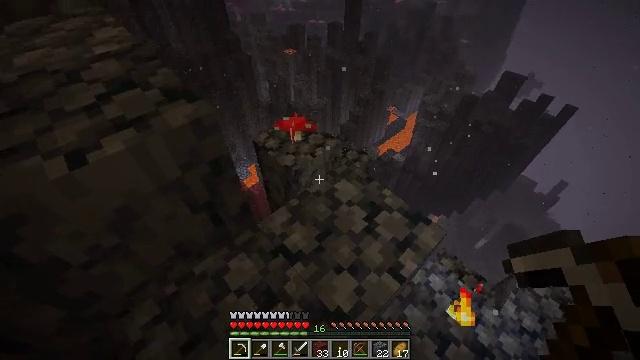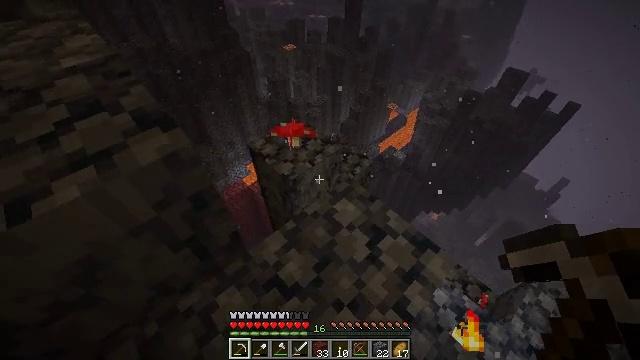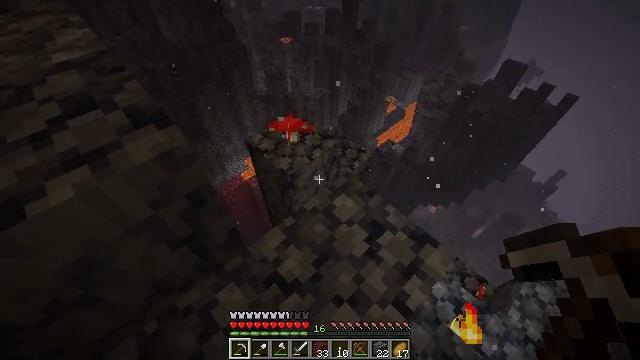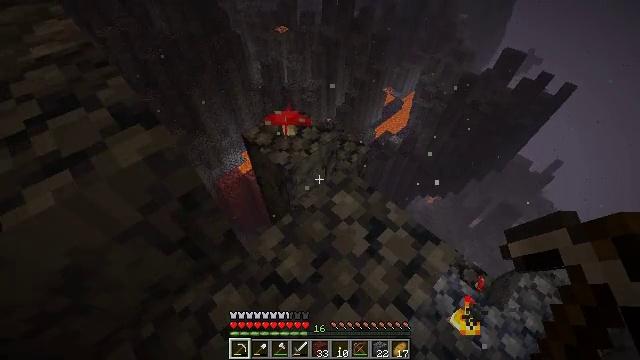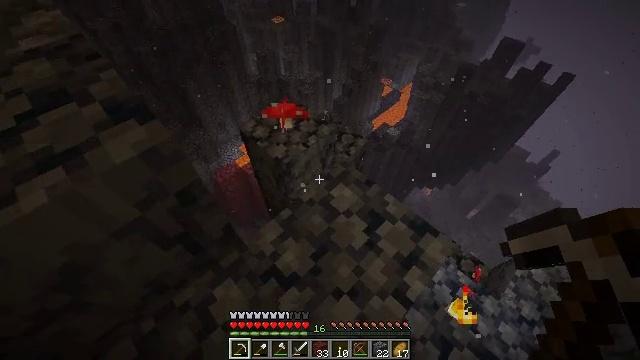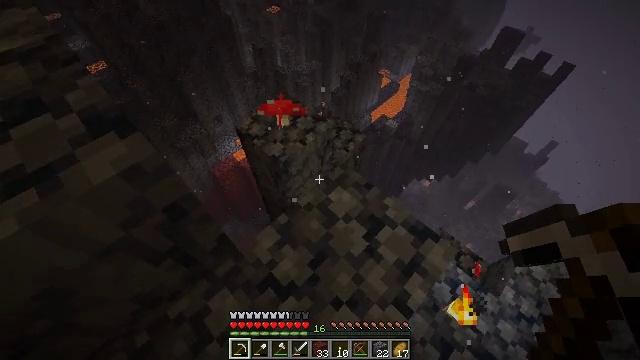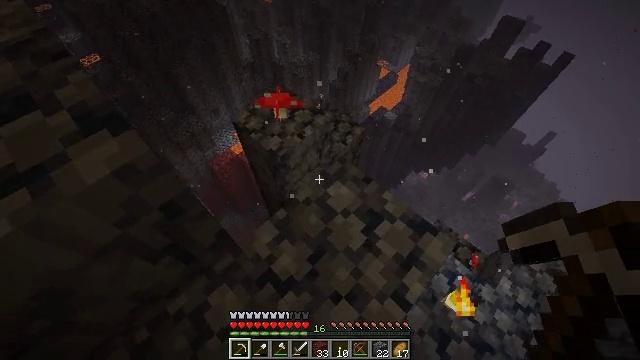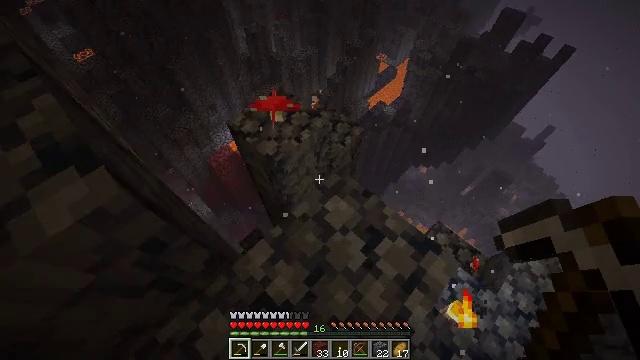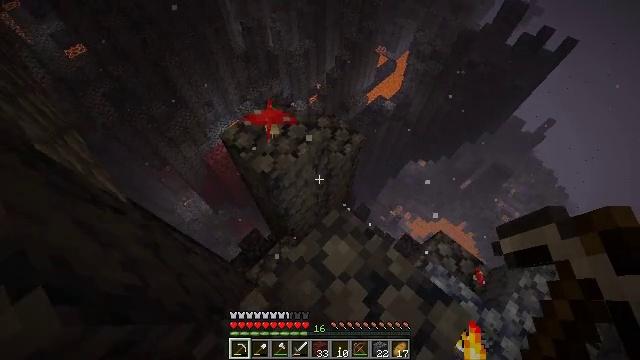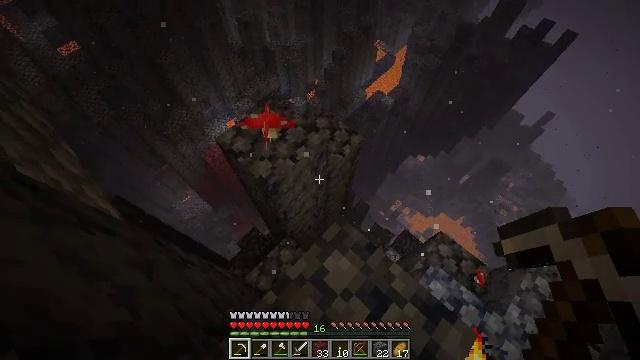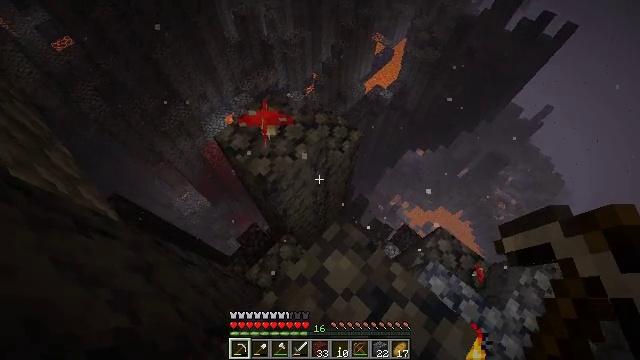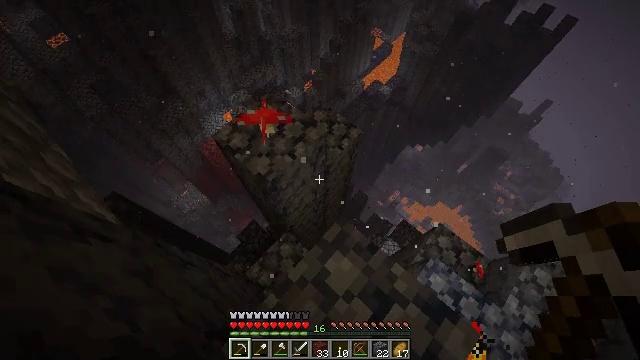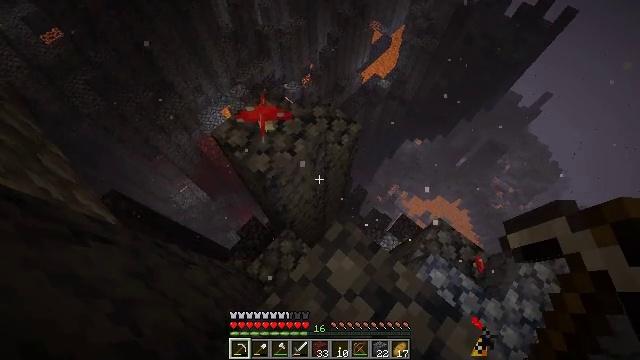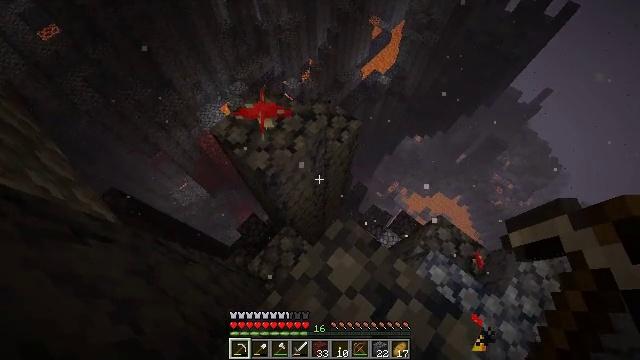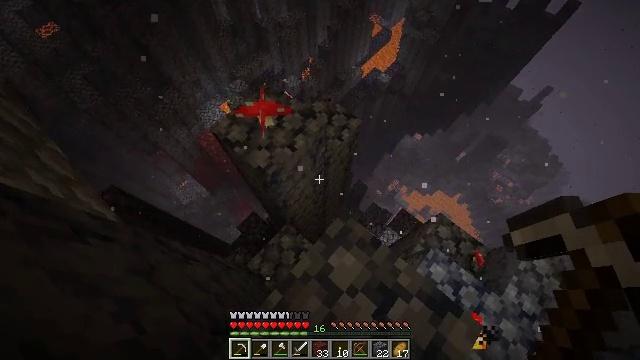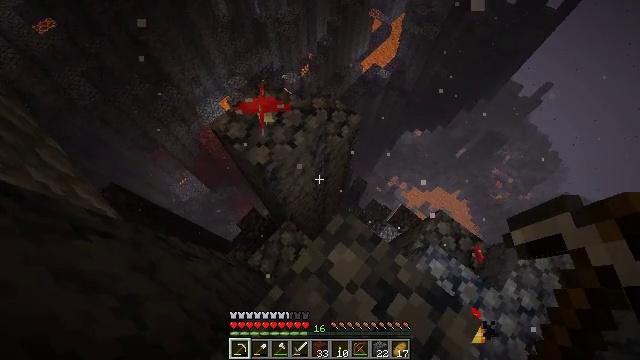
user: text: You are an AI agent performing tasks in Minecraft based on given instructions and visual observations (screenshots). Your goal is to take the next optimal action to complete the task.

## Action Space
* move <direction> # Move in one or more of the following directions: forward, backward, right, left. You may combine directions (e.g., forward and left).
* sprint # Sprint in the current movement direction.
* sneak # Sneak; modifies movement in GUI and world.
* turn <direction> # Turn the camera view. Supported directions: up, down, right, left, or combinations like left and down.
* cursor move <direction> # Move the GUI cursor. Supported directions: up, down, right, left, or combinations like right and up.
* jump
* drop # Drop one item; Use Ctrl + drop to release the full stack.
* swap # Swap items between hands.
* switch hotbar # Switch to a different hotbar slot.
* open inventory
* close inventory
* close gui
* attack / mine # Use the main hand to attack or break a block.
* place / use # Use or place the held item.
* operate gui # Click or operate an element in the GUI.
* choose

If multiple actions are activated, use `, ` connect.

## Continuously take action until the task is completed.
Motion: motion action
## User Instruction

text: Collect basalt for building.
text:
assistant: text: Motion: turn down
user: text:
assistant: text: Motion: turn down
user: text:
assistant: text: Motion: turn down
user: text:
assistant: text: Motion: turn down
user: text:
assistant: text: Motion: move forward, turn down
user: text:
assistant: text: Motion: move forward, turn down
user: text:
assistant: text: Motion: move forward, turn down
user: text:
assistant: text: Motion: move forward, turn down
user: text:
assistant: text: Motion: turn down
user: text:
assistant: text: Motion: turn down
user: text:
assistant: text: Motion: no_op
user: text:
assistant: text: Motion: turn down
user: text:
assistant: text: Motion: no_op
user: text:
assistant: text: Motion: no_op
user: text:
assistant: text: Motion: no_op
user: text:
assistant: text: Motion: no_op
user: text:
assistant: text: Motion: no_op
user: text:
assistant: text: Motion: no_op
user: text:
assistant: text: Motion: turn left
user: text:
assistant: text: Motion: turn left and up
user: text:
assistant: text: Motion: turn left and up
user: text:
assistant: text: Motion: turn left and up
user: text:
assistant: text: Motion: turn left and up
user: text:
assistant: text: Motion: turn left and up
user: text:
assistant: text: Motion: turn left and up
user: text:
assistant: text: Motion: turn up
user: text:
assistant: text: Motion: no_op
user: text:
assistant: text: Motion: no_op
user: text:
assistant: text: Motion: no_op
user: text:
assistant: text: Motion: no_op